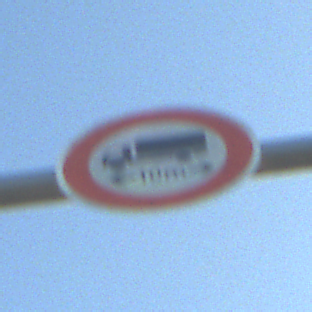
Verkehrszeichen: TatsaechlicheLaenge
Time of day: MorningAfternoon
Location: Outdoor (Nature)
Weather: Clear
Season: NotSpecified
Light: Natural